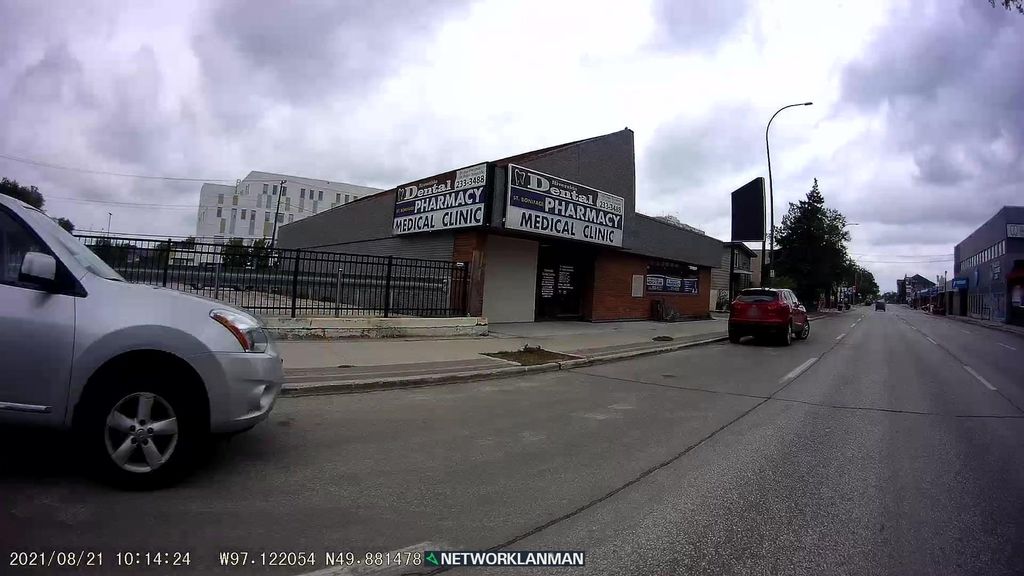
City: winnipeg